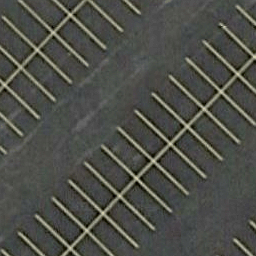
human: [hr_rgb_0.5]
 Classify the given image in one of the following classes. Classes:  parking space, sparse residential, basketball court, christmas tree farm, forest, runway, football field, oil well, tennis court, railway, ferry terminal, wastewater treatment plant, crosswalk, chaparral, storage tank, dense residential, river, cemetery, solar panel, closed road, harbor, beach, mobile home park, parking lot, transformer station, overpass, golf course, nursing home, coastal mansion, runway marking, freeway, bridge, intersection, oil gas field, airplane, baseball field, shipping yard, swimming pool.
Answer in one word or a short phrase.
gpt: parking space